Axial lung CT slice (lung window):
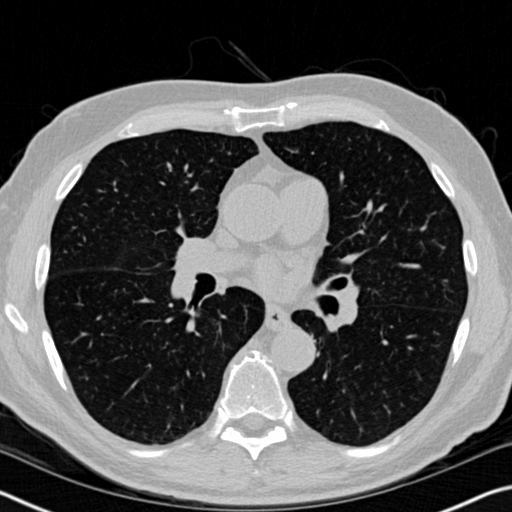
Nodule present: no